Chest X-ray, PA view. Patient: 46 years old, sex M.
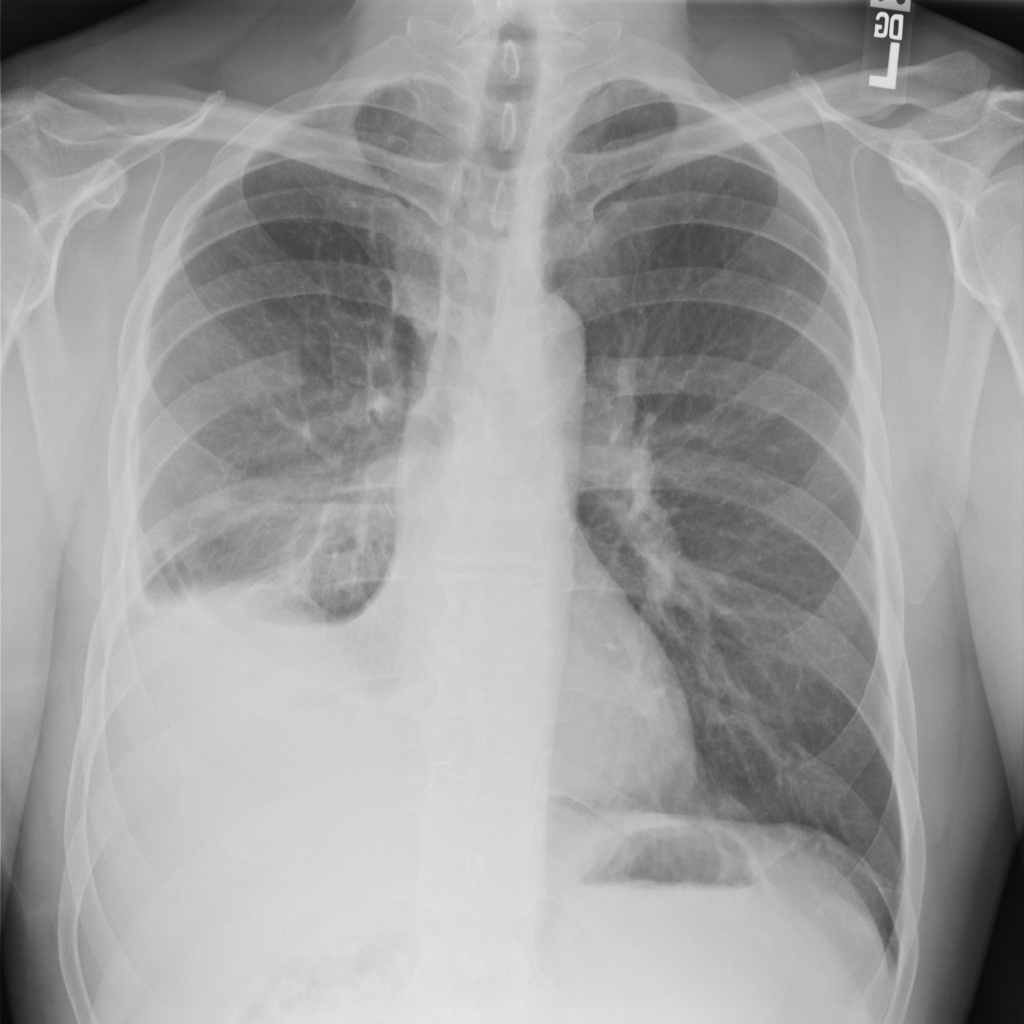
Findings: Atelectasis, Effusion